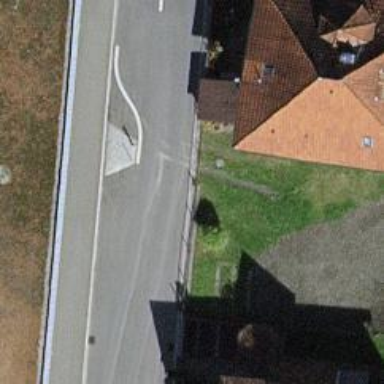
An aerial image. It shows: Chicane for traffic calming.